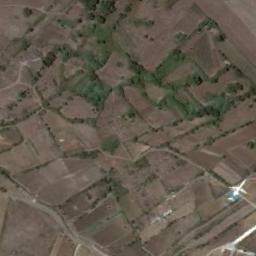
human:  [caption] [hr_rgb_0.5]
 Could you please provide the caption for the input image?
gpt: A large layer of brown and green mixed terraces with a plane in the air .

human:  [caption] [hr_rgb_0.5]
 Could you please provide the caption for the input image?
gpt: There are many green plants on the terrace .

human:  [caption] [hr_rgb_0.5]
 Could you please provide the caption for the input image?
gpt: There is a path between the terraces leading to a building .

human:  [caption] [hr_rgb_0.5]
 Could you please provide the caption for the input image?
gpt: The bare terrace is next to some trees .

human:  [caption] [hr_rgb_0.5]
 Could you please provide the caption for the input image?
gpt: There are many brown terraces of different sizes .